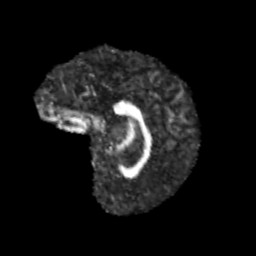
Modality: FA
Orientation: sagittal
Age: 10
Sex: male
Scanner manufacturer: siemens
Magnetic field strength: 3 T
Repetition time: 3.8 s
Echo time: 0.07 s